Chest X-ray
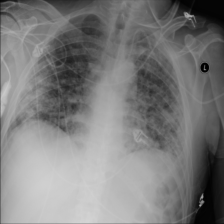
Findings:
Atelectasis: negative
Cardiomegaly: negative
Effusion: negative
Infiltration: negative
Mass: negative
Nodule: negative
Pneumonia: negative
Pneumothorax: negative
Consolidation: negative
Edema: positive
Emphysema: negative
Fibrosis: negative
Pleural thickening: negative
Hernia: negative